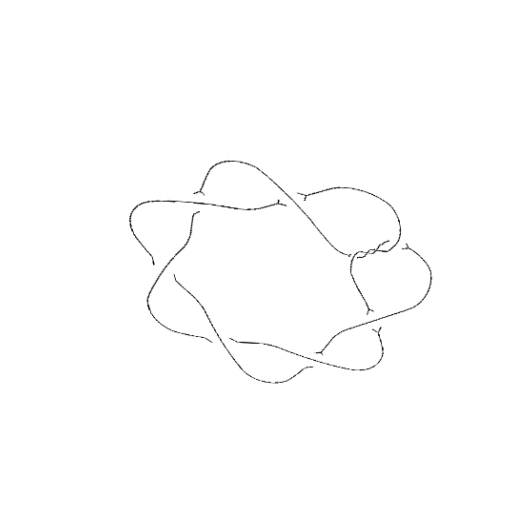
Crossing number: 10